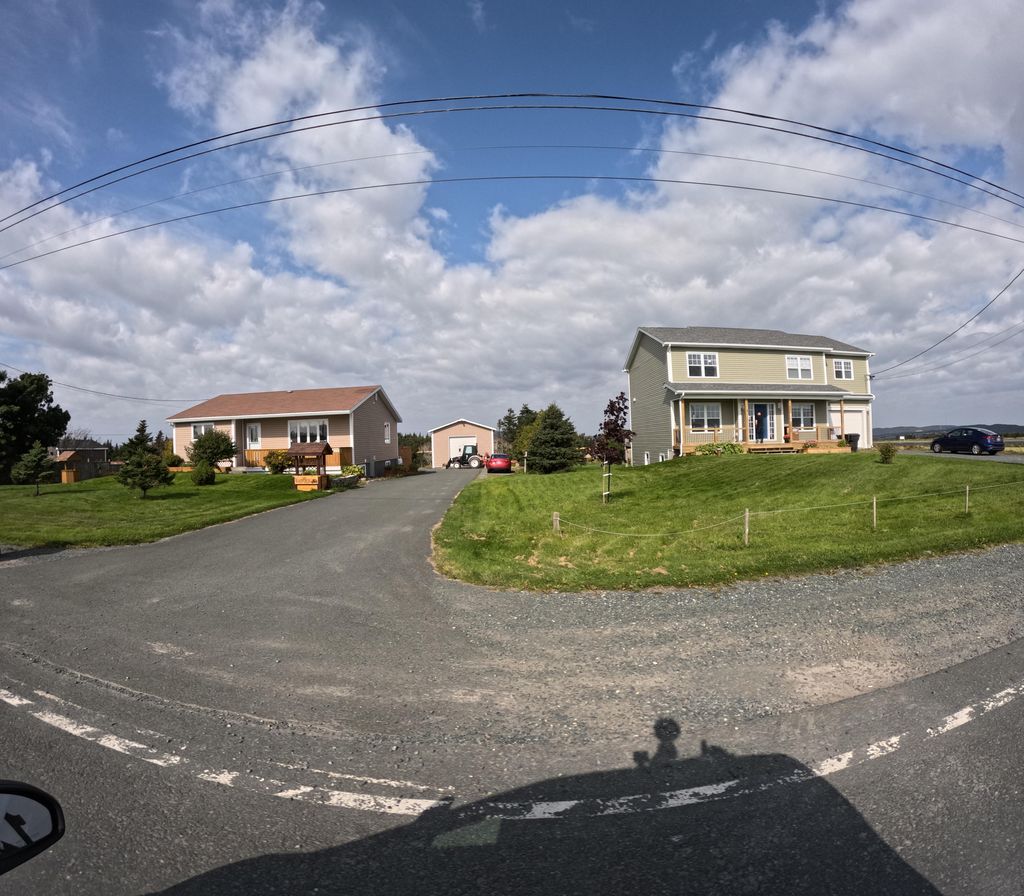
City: st_johns